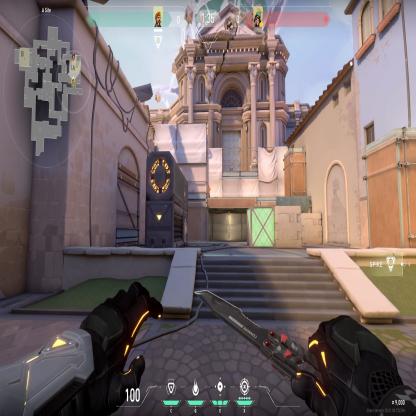
Label: enemy